Interaction volume radius: 10 \u00c5
Interaction volume height: 15 \u00c5
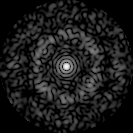
Disorder parameter: 0.7866